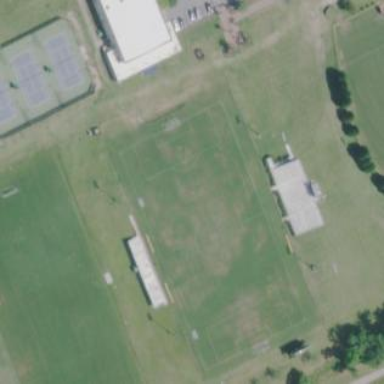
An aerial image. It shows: American football pitch for leisure and sport activities.